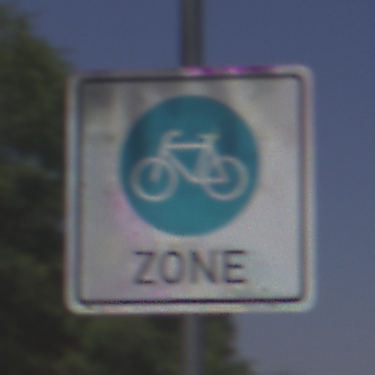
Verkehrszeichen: BeginnFahrradzone
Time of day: Midday
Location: Outdoor (RoadRail)
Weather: Clear
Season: NotSpecified
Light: Natural